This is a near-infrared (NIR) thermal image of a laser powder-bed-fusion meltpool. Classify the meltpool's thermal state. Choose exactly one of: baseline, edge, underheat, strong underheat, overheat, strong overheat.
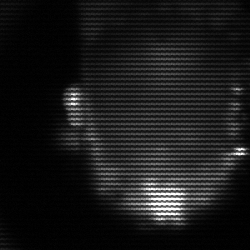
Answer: baseline